Interaction volume radius: 5 \u00c5
Interaction volume height: 25 \u00c5
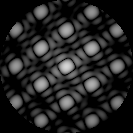
Disorder parameter: 0.04513